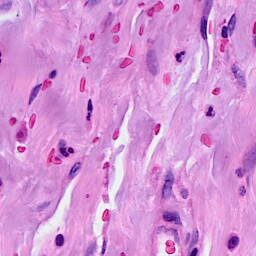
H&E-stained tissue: Breast